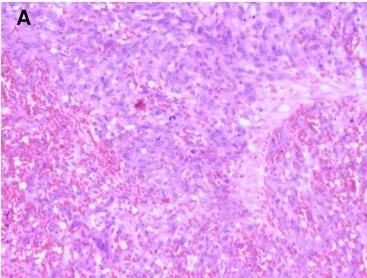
Histology and immunohistochemistry of the masses. Malignant tumor derived from mesenchymal tissue, with obvious cell atypia, many mitoses, large areas of hemorrhage and necrosis, rich blood vessels, invasion of surrounding muscle tissue with HE staining.
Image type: pathology (immunostaining)